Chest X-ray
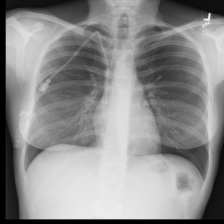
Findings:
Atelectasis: negative
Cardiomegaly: negative
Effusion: negative
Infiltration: negative
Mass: negative
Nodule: negative
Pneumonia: negative
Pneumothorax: negative
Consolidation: negative
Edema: negative
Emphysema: negative
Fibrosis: negative
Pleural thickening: negative
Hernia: negative